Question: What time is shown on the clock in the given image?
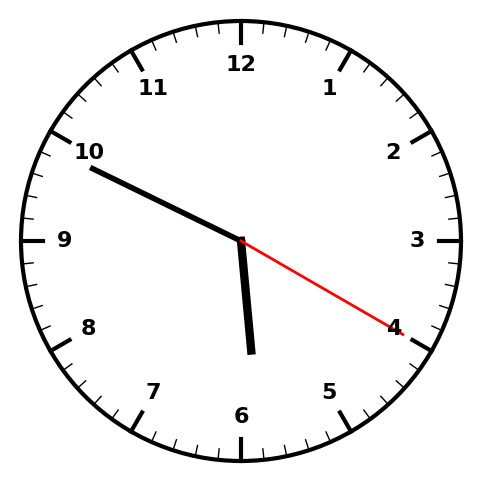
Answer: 05:49:20